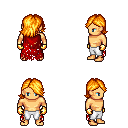
a pixel art fantasy rpg character, male body template, human, tanned skin, red tattered cape, white pants, light blonde swoop hairstyle, gold gloves, four views (front, back, left, right), 2x2 character sprite sheet, small pixel art, hard edges, no anti-aliasing